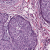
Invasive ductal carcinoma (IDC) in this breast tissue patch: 0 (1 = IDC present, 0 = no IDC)